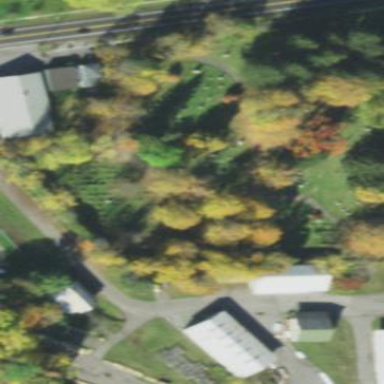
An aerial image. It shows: Cemetery.